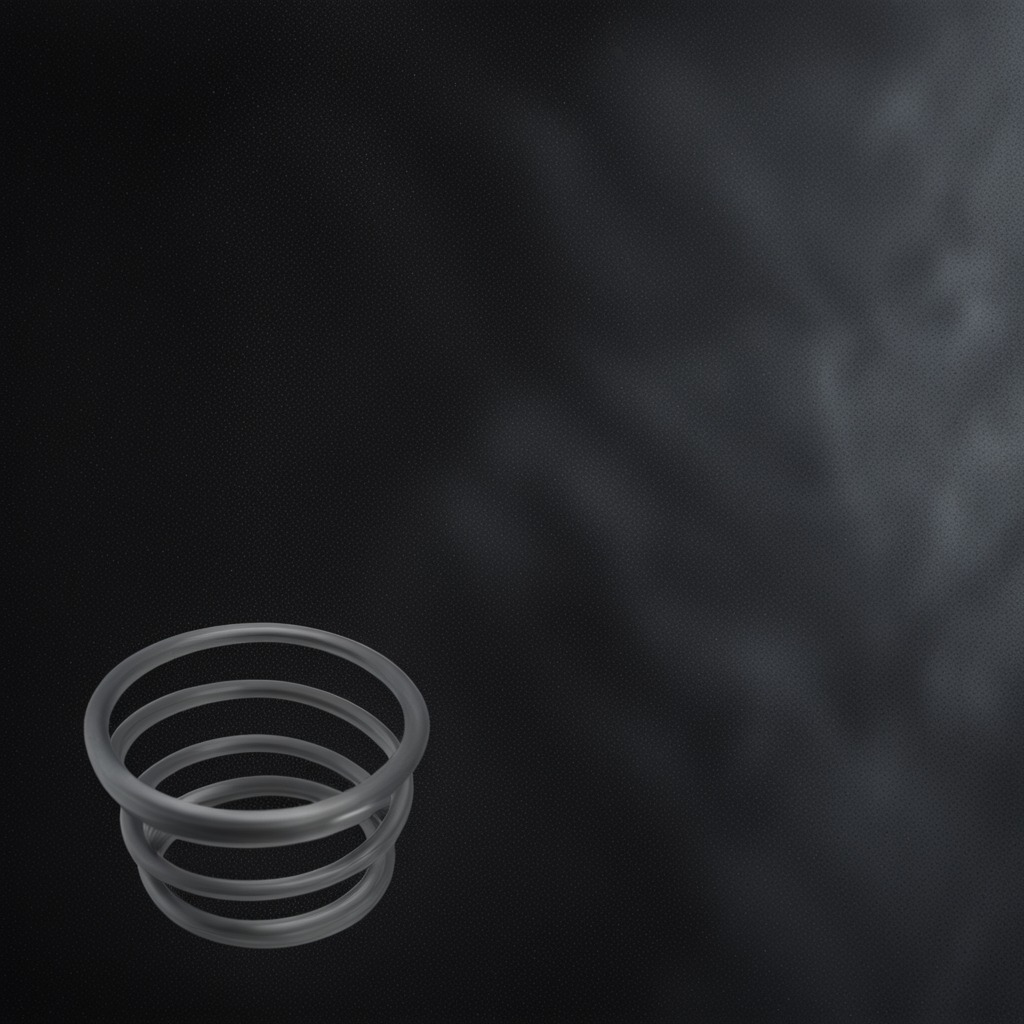
A coiled metal spring lies on a clean granite tabletop covered with a black rubber mat inside a workshop at night dim ambient light soft shadows worn but beneath the mat.